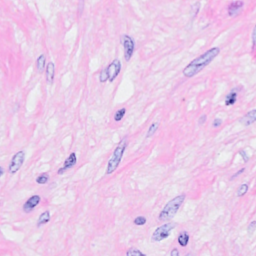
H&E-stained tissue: Breast